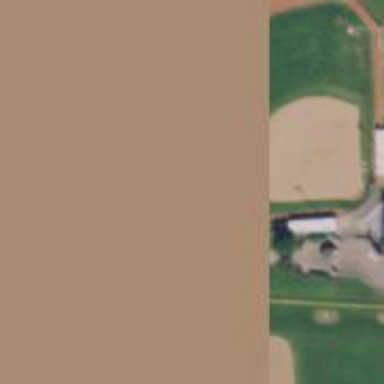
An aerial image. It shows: Baseball pitch for leisure land activities.